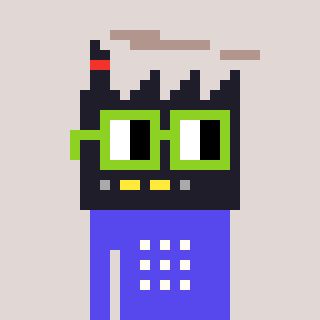
a pixel art character with square light green glasses, a factory-shaped head and a computerblue-colored body on a warm background